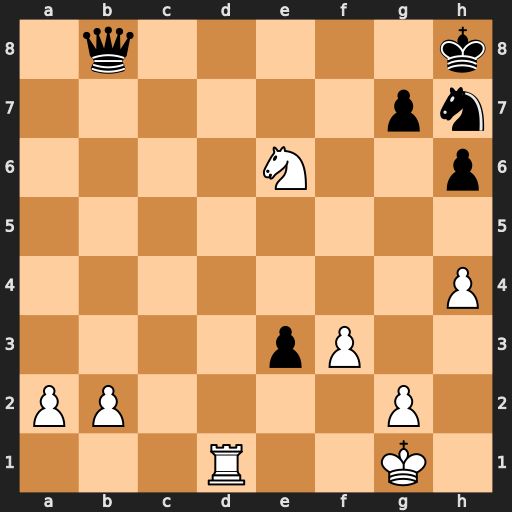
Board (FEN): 1q5k/6pn/4N2p/8/7P/4pP2/PP4P1/3R2K1
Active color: w
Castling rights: -
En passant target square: -
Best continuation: Rd8+ Qxd8 Nxd8